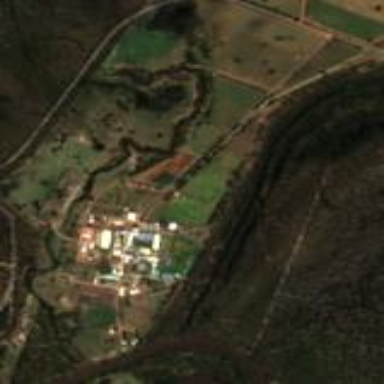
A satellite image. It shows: Secondary school.